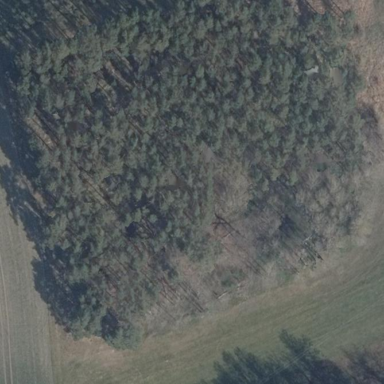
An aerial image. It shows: Forest area.